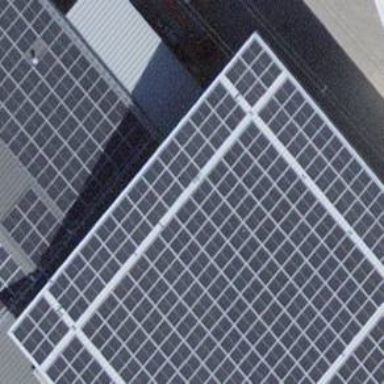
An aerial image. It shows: Solar power generator.